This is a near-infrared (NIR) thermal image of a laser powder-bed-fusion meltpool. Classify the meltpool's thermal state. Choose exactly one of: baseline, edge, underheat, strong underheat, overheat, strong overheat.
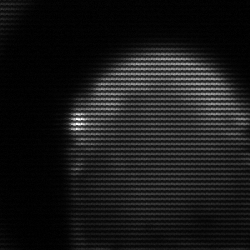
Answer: edge